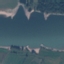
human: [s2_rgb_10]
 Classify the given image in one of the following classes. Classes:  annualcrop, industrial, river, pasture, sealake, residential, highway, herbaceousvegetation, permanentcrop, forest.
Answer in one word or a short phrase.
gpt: River